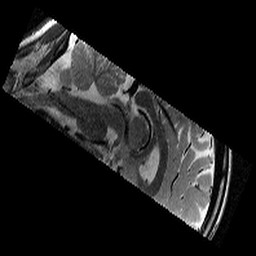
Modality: T2w
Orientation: sagittal
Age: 12
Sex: male
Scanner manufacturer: siemens
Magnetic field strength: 3 T
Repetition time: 8.46 s
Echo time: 0.067 s